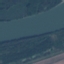
Label: River